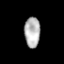
Tissue: prostate
Cell type: T cells
Senescence score: 0.3332
Nuclear area (px): 468
Mean DAPI intensity: 179.344